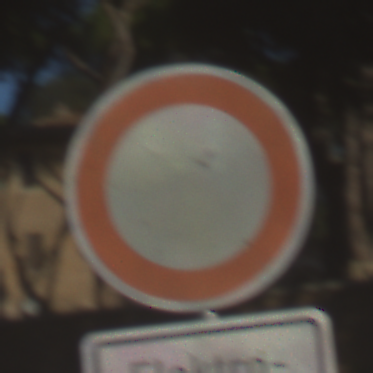
Verkehrszeichen: VerbotFahrzeugeAllerArt
Zusatzzeichen unten: BesondereFahrzeugeUndTransportgueter11
Umgebung: Outdoor, Suburban
Tageszeit: MorningAfternoon
Wetter: Clear
Licht: Natural
Jahreszeit: NotSpecified
Kontrast: HighContrast